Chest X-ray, AP view. Patient: 65 years old, sex F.
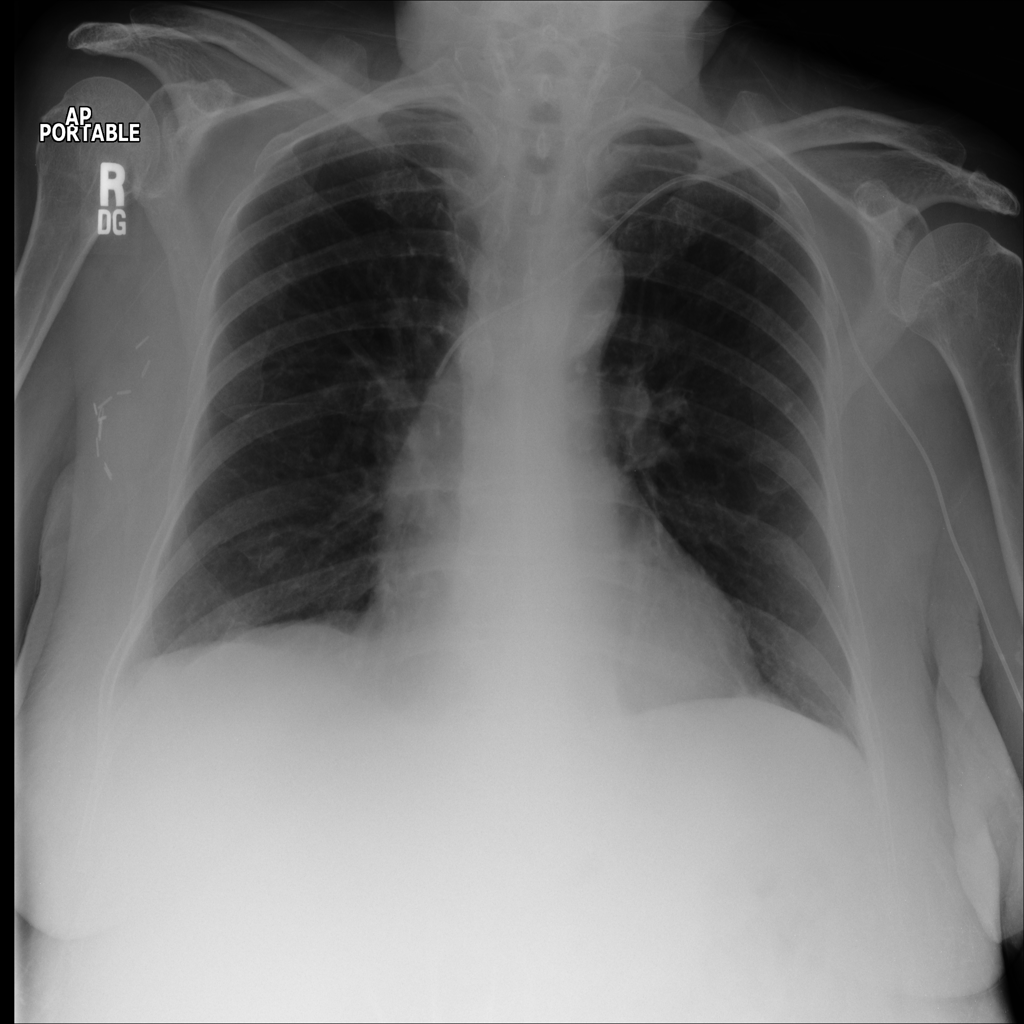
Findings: No Finding